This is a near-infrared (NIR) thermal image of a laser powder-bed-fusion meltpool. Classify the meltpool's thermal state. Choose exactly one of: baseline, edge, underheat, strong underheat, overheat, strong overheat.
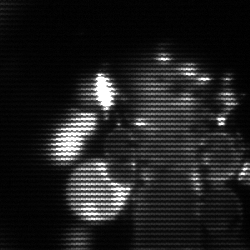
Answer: baseline